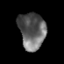
Tissue: prostate
Cell type: Myeloid cells
Senescence score: 0.3131
Nuclear area (px): 949
Mean DAPI intensity: 98.201